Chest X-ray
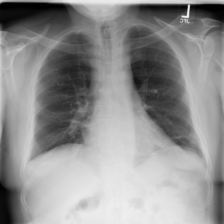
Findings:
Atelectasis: negative
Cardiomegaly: negative
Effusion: negative
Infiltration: negative
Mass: negative
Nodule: negative
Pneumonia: negative
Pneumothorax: negative
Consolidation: negative
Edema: negative
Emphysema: negative
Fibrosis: positive
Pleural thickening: negative
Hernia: negative